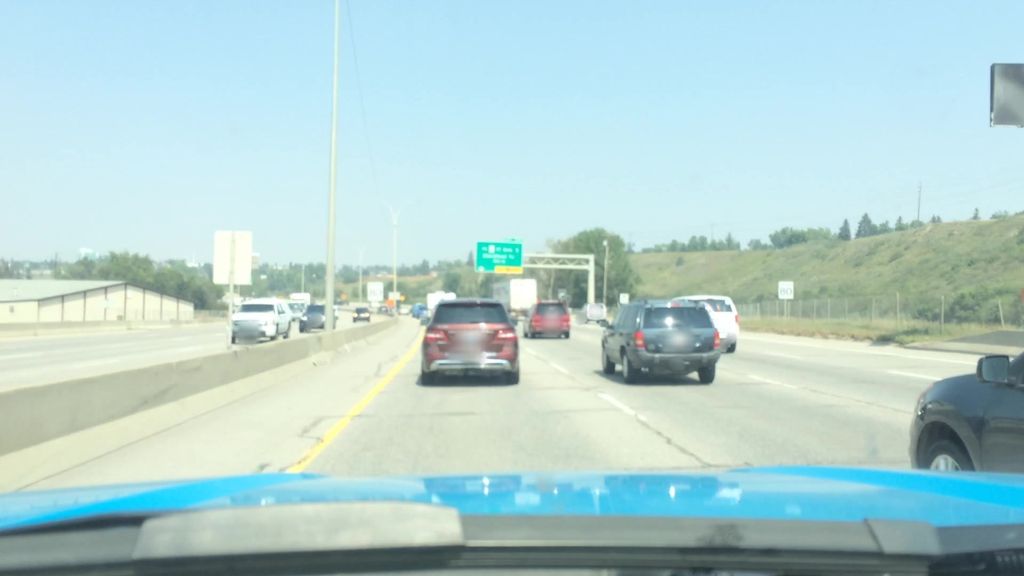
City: calgary